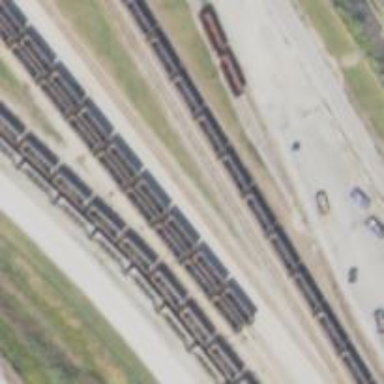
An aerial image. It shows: Rail spur service.